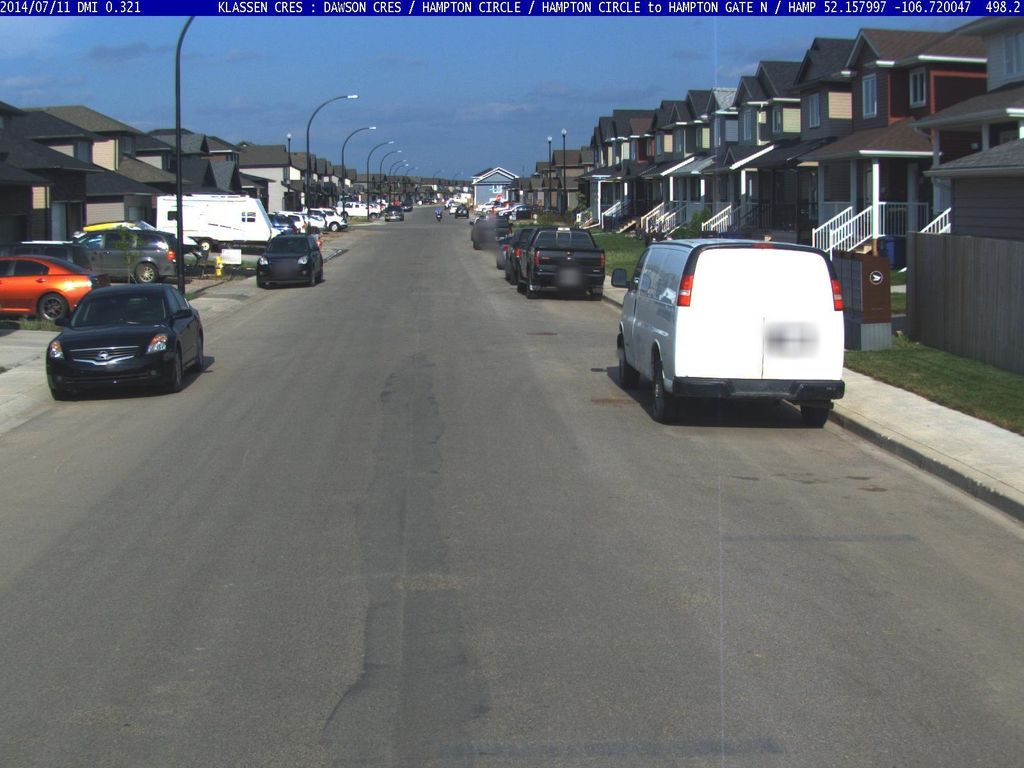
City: saskatoon